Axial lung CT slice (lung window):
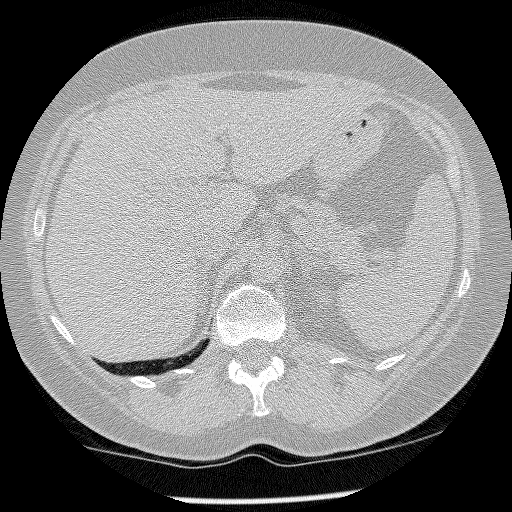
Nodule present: no